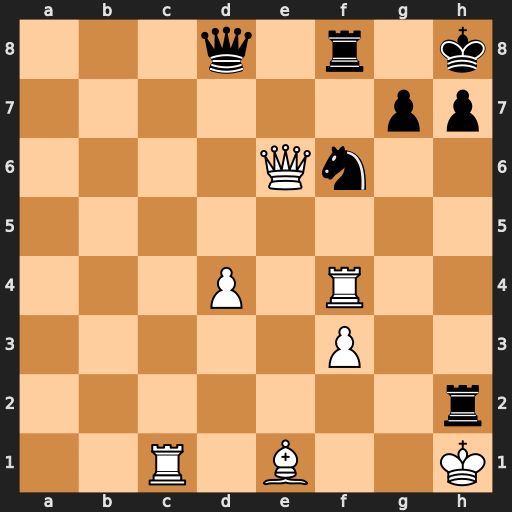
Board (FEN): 3q1r1k/6pp/4Qn2/8/3P1R2/5P2/7r/2R1B2K
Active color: w
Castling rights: -
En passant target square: -
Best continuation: Kxh2 Qb8 Bd2